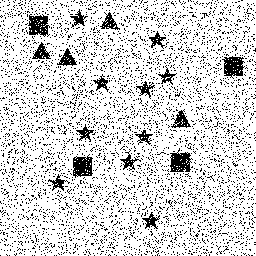
Squares: 4
Triangles: 4
Stars: 10
Total shapes: 18